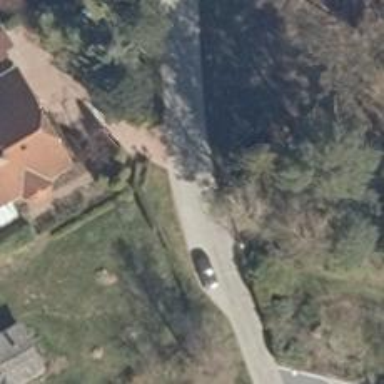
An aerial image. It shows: Residential road.